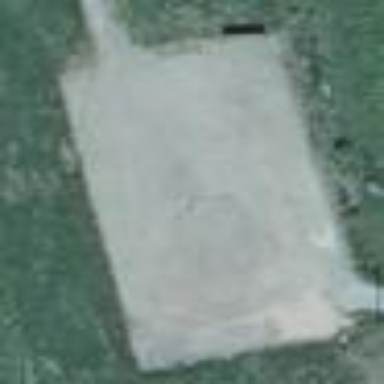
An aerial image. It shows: Fine gravel soccer pitch for leisure land sports.